Question: I am having a strange problem. My javascript function appears to be working fine, when I 'alert("1"+res)' it gives me the desired results but I am trying to set a checkbox with the boolean it returns and it just will not work. I must be missing something stupid, here is my code first the javascript function:
'''
function GetDisplayImages() {
if (localStorage.DisplayImages) {
var name = "DisplayImages=";
var ca = document.cookie.split(';');
for (var i = 0, len = ca.length; i < len; i++) {
var c = ca[i].trim();
if (c.indexOf(name) == 0) {
var res = c.substring(name.length, c.length);
// resetting, just in case local storage not in sync.
self.SetDisplayImages(res);
if (self.Debug) {
toastr.info(res, "Returning Display Images setting from Cookie", { timeOut: 0, extendedTimeOut: 0 });
}
alert("1"+res);
return res;
}
}
}
}
'''
As mentioned the 'alert("1"+res)' displays the desired value. I can't seem to get that value from the .cshtml file I call the function from though. Here is that code there:
'''
chk.onload = function (e) {
alert("2"+Library.settings.GetDisplayImages());
this.value = Library.settings.GetDisplayImages();
}
'''
The 'alert(Library.settings.GetDisplayImages());' doesn't even popup but I know the function is being called, because the alert in the javascript function does show up. Please help me so I can stop bashing my head against my desk! :)
There are actually 2 errors and here they are:

Here is my whole script section:
'''
@section scripts{
<script type="text/javascript">
$(document).ready(function () {
chk = document.getElementById("chkDisplayImages");
chk.onload = function (e) {
alert(Library.settings.GetDisplayImages());
this.value = Library.settings.GetDisplayImages();
}
chk.onchange = function (e) {
Library.settings.SetDisplayImages(this.checked);
}
});
</script>
}
'''
The 'SetDisplayImages()' works perfectly for some reason.
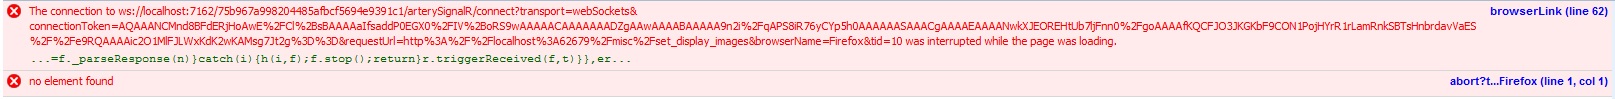
Answer: It seems there were 2 problems, one my onload wasn't firing, two a string was being returned not a boolean. This is what I had to do to get it to work:
'''
<script type="text/javascript">
chk = document.getElementById("chkDisplayImages");
chk.onchange = function (e) {
Library.settings.SetDisplayImages(this.checked);
}
window.onload(setCheckbox());
function setCheckbox()
{
if (Library.settings.GetDisplayImages()=="true")
chk.checked = true;
else
chk.checked = false;
}
</script>
'''
Not the cleanest way to do this, but it seemed to be the only thing that would work and I need to move on.